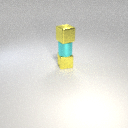
small yellow metal cube above small yellow metal cube